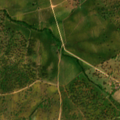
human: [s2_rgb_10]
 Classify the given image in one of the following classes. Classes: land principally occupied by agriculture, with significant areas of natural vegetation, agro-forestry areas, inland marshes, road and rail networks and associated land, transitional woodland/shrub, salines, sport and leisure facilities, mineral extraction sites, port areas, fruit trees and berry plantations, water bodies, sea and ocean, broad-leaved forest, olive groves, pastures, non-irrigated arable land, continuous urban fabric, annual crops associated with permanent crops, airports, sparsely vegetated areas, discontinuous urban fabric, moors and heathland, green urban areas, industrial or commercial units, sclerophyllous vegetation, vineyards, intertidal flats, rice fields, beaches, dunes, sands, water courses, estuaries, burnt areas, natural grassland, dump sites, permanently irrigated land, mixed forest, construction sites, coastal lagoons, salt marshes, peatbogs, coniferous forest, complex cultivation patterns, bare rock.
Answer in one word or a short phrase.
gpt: continuous urban fabric